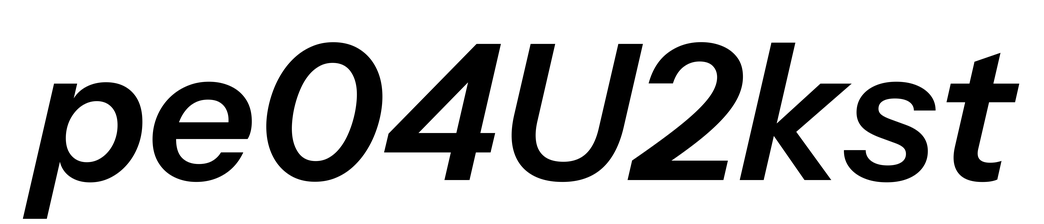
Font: InstrumentSans-Italic_SemiBold_Italic